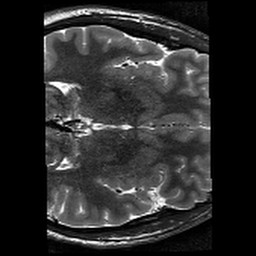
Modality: T2w
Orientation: axial
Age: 27
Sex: male